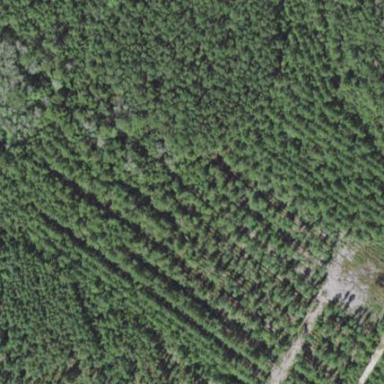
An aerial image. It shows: Evergreen forest with needle-leaved trees.